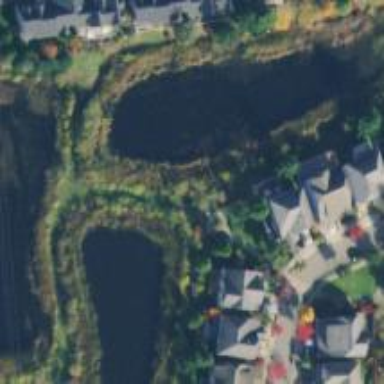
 showcasing the natural beauty of water."